Aerial crown-view tile of a tropical tree (Barro Colorado Island, Panama), acquired 20241112:
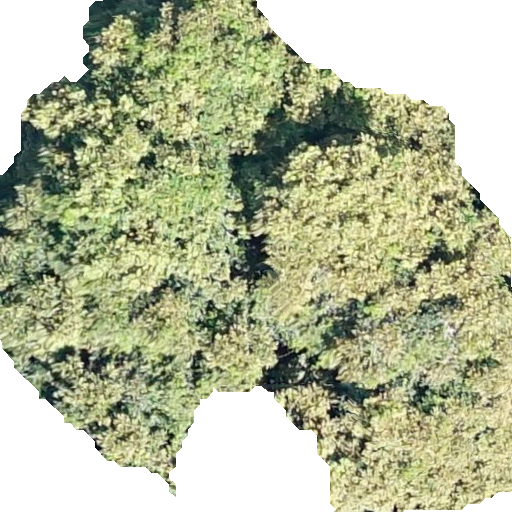
Species: Dipteryx oleifera
GBIF accepted scientific name: Dipteryx oleifera
Crown area: 326.76 m²